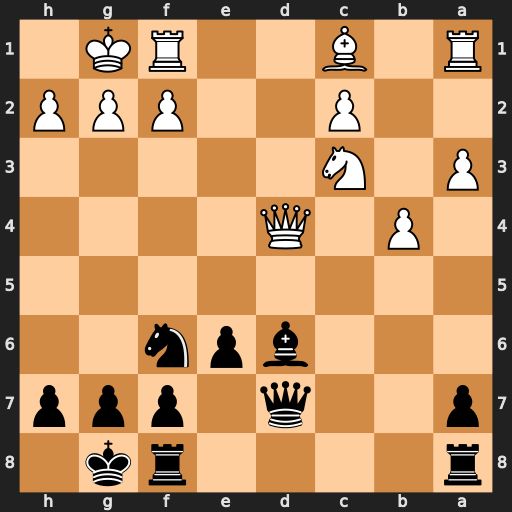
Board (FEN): r4rk1/p2q1ppp/3bpn2/8/1P1Q4/P1N5/2P2PPP/R1B2RK1
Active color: b
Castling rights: -
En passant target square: -
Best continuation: Bxh2+ Kxh2 Qxd4